Field crop: tomato
Growth stage: 1
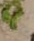
Species: portulaca